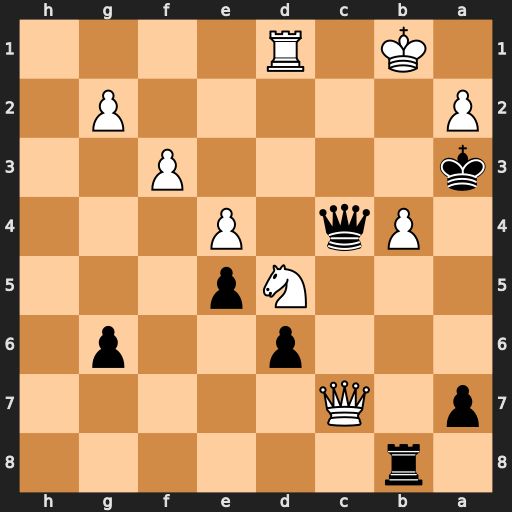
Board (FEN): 1r6/p1Q5/3p2p1/3Np3/1Pq1P3/k4P2/P5P1/1K1R4
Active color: b
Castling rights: -
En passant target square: -
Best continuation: Qxa2+ Kc1 Qb2#